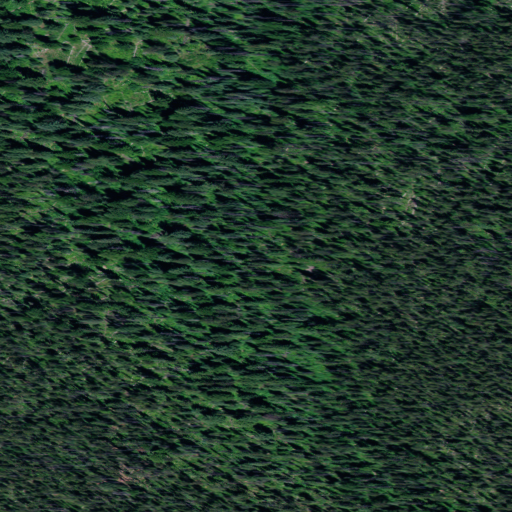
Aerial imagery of ridge(s) in Idaho named Leg Bone Ridge containing only evergreen forest